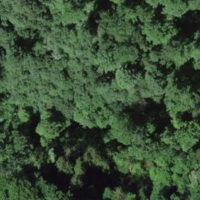
EUNIS habitat code: 41
Species observed at this site:
Polystichum aculeatum
Equisetum telmateia